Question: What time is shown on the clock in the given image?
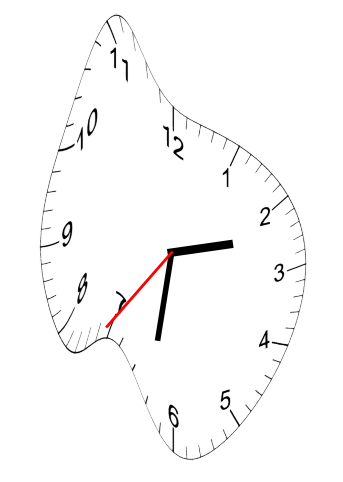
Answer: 02:31:36